Interaction volume radius: 5 \u00c5
Interaction volume height: 10 \u00c5
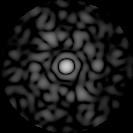
Disorder parameter: 0.8